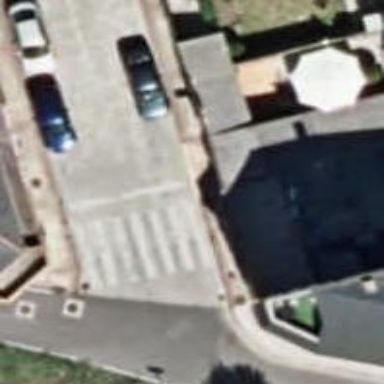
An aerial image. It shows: Footway with zebra crossing.